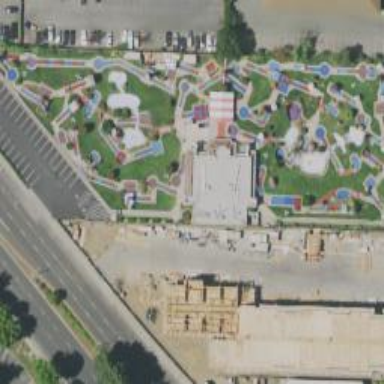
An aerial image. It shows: Commercial area featuring miniature golf course.